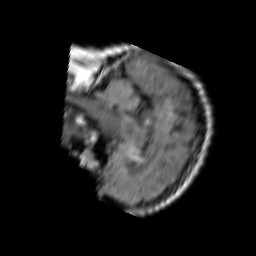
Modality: FLAIR
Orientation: sagittal
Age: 54
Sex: male
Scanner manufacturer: philips
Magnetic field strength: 1.5 T
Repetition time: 11 s
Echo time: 0.14 s